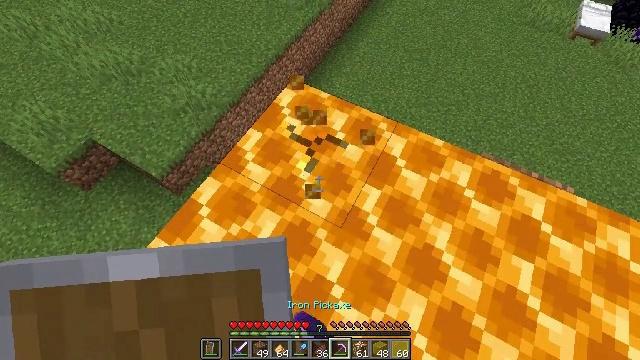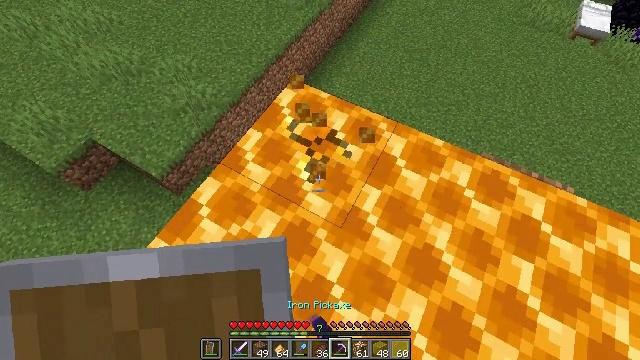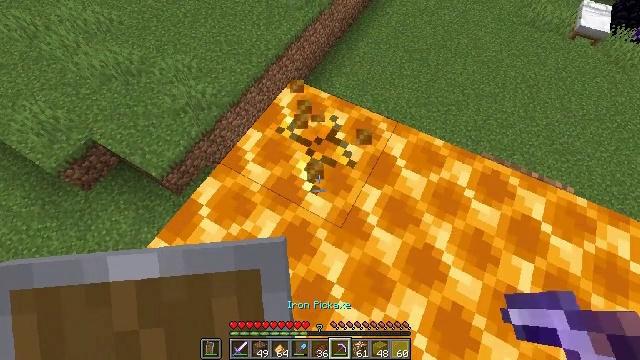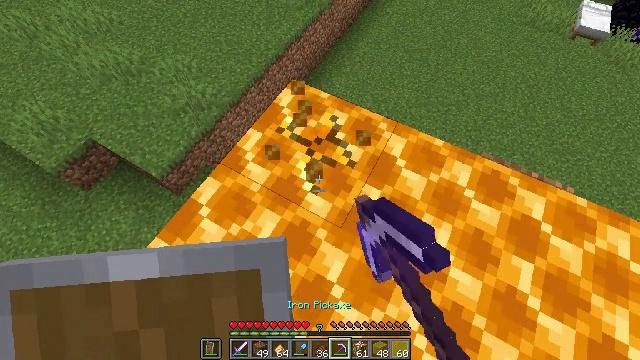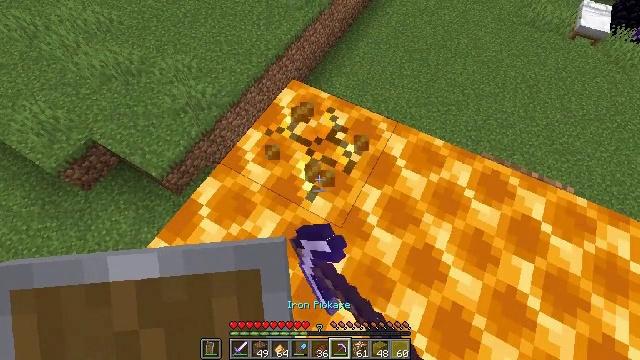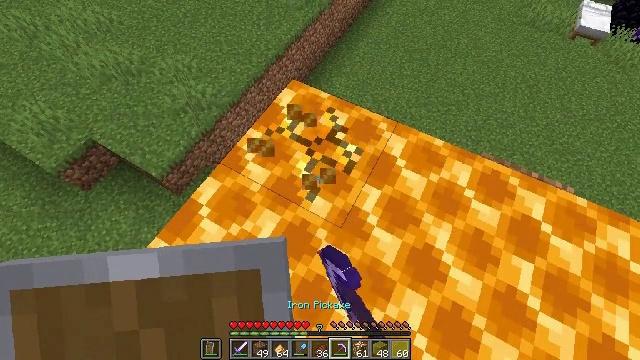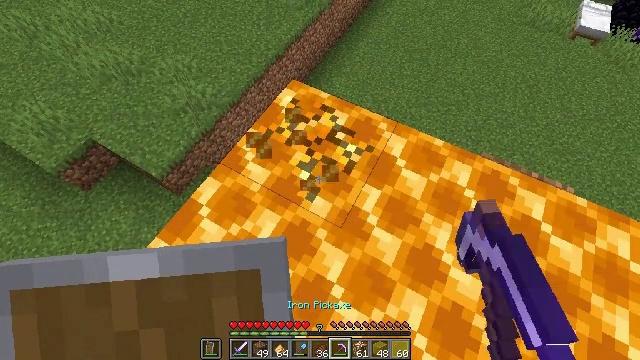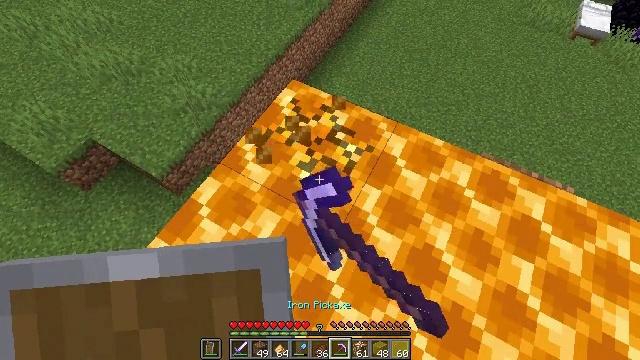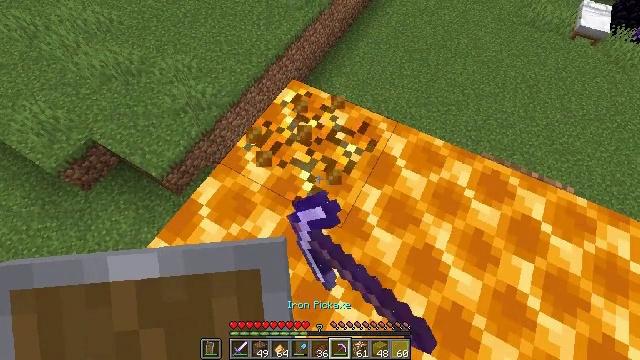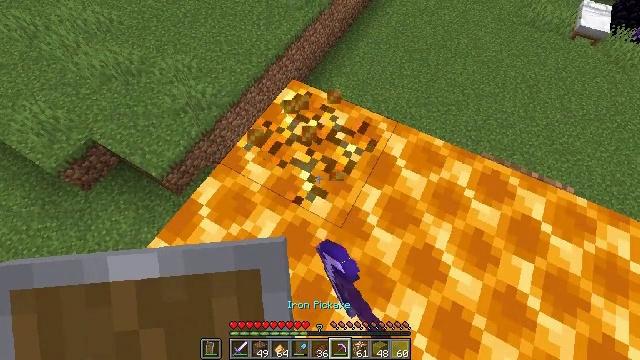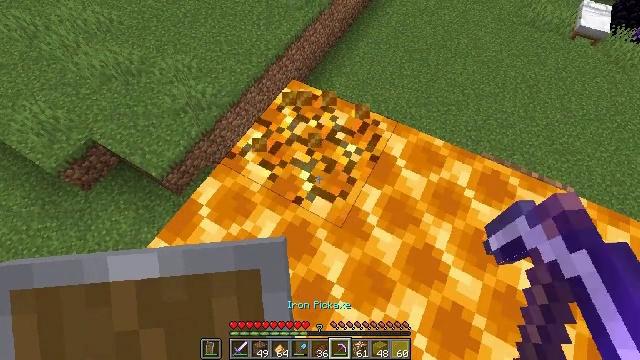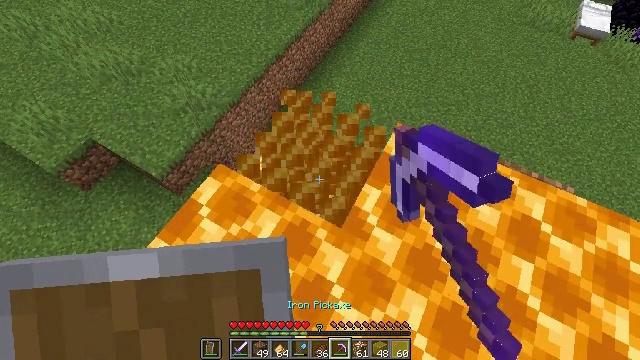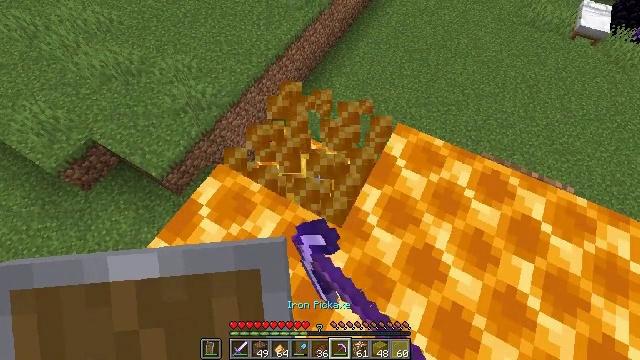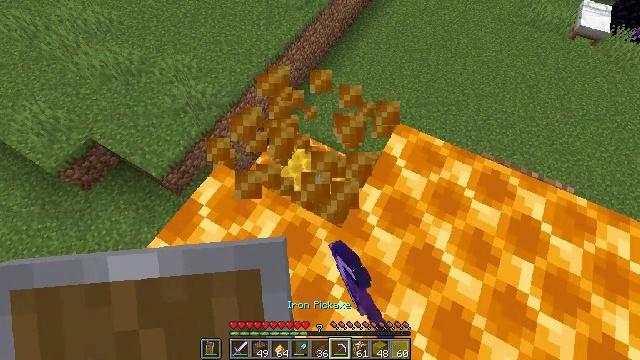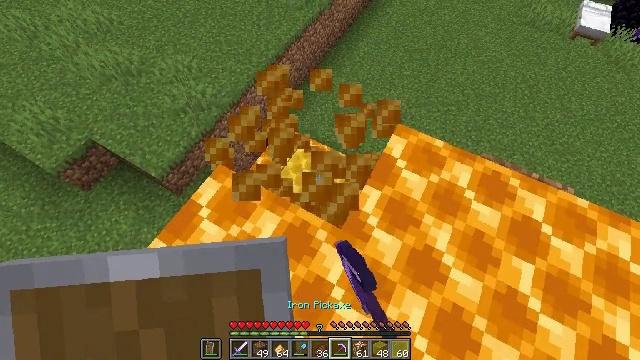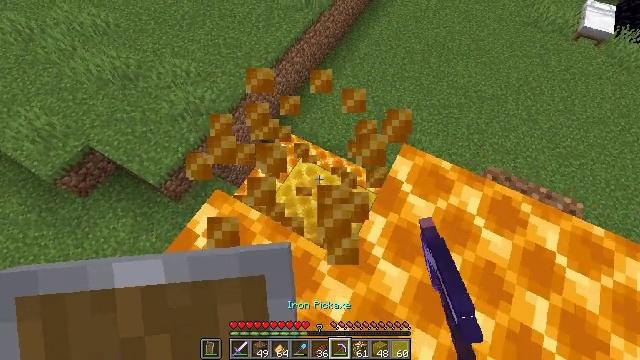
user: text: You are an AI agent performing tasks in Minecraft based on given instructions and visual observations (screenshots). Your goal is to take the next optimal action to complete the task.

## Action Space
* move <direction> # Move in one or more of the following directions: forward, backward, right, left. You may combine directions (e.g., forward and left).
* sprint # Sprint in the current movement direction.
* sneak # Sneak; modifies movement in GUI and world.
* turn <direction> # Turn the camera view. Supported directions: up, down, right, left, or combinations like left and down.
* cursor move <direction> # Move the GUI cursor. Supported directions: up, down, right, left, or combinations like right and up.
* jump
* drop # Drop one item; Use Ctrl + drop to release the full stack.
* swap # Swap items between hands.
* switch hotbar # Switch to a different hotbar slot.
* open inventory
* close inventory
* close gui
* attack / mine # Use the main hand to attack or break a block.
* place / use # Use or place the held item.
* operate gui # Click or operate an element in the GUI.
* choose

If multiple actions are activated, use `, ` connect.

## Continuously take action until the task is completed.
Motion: motion action
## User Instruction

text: Mine the honeycomb block in the apiary.
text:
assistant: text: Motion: attack / mine
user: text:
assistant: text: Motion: attack / mine
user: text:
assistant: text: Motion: attack / mine
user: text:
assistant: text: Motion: attack / mine
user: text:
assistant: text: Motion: attack / mine
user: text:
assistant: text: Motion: attack / mine
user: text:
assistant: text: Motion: attack / mine
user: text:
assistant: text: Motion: attack / mine
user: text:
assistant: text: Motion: attack / mine
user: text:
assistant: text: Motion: attack / mine
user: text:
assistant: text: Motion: attack / mine
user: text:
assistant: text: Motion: attack / mine
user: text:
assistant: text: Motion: no_op
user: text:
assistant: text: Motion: move forward
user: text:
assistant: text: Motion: move forward
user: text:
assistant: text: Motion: no_op